Interaction volume radius: 5 \u00c5
Interaction volume height: 25 \u00c5
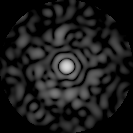
Disorder parameter: 0.8353